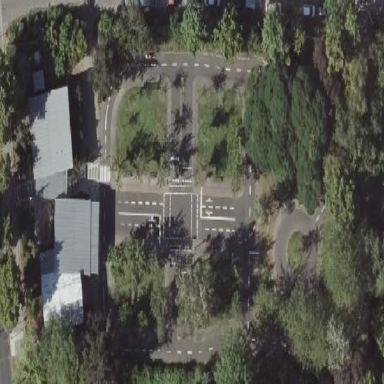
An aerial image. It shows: Traffic park.